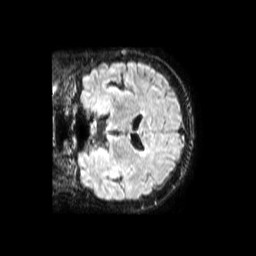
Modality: FLAIR
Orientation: coronal
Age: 62
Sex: female
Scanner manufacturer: philips
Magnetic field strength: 1.5 T
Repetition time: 4.8 s
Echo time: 0.3438 s